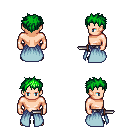
a pixel art fantasy rpg character, male body template, human, light skin, overskirt, metal pants, green bedhead hairstyle, black shoes, dagger, four views (front, back, left, right), 2x2 character sprite sheet, small pixel art, hard edges, no anti-aliasing